Question: I have a custom module loaded in via composer in vendor/data-table.
Although I think I have everything set up correctly, I get the following error:
> PHP Fatal error: Uncaught exception 'Zend\ModuleManager\Exception\RuntimeException' with message 'Module (MJErwin\DataTable) could not be initialized.' in /Applications/MAMP/htdocs/rota/vendor/zendframework/zendframework/library/Zend/ModuleManager/ModuleManager.php:189
If I remove MJErwin\DataTable from my application.config.php everything works fine, so it appears to be an issue with the module itself.
The structure is as follows:

My Module.php:
'''
namespace MJErwin\DataTable;
use Zend\ModuleManager\Feature\ConfigProviderInterface;
class Module implements ConfigProviderInterface
{
public function getConfig()
{
return include __DIR__ . '/config/module.config.php';
}
public function getAutoloaderConfig()
{
return [
'Zend\Loader\StandardAutoloader' => [
'namespaces' => [
__NAMESPACE__ => __DIR__ . '/src/' . __NAMESPACE__,
],
],
];
}
}
'''
module.config.php:
'''
return [
'view_manager' => [
'template_path_stack' => [
__DIR__ . '/../view',
],
],
];
'''
Then in application.config.php:
'''
<?php
/**
* Configuration file generated by ZFTool
* The previous configuration file is stored in application.config.old
*
* @see https://github.com/zendframework/ZFTool
// */
return [
'modules' => [
'Application',
'MJErwin\DataTable',
'DoctrineModule',
'DoctrineORMModule',
'Environment',
'ZendDeveloperTools',
'ZfcTwig',
'ZfcBase',
'ZfcUser',
'ZfcUserDoctrineORM',
'Navigation'
],
'module_listener_options' => [
'module_paths' => [
'./module',
'./vendor'
],
'config_glob_paths' => [
'config/autoload/{,*.}{global,local}.php'
]
],
];
'''
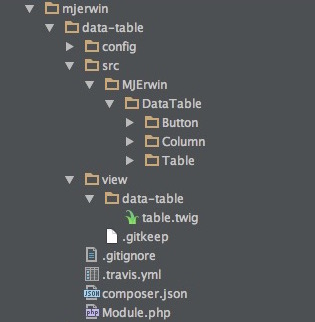
Answer: I see two possibilities there.
First, you installed module manually, in that case zf2 module loader will look in following paths: 'modules/MJErwin/DataTable/Module.php' or 'vendor/MJErwin/DataTable/Module.php'
Other possibility is you installed module via composer, but forgot to add Module class to composer.json autoload section
'''
"autoload": {
"psr-0": {
"MJErwin\DataTable": "src/"
},
"classmap": [
"./Module.php"
]
}
'''